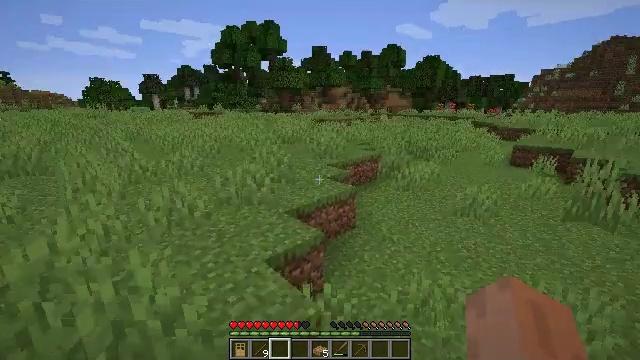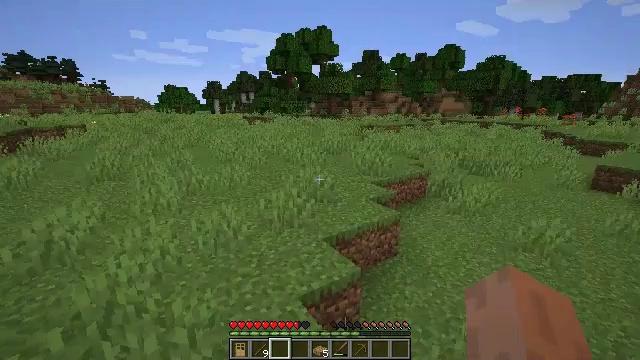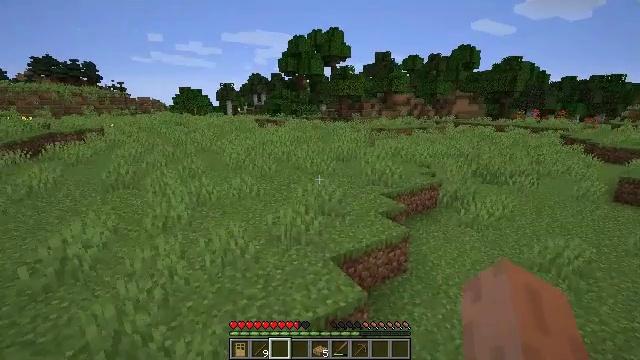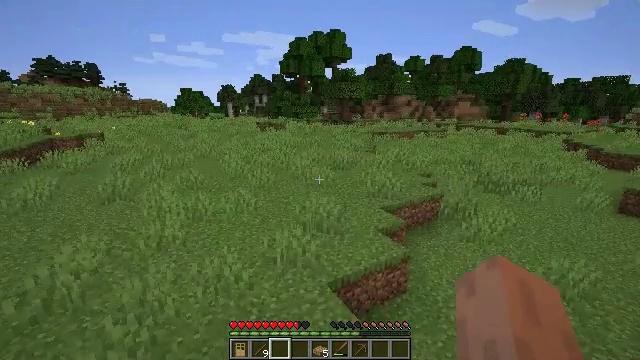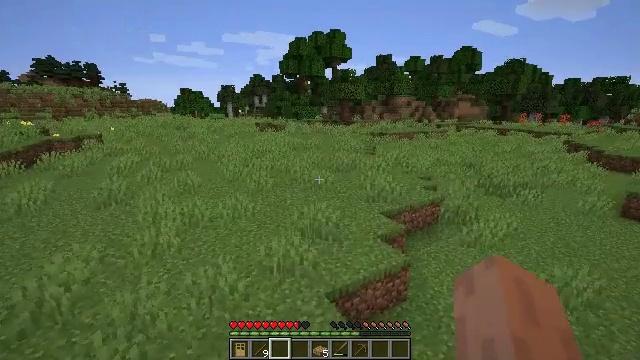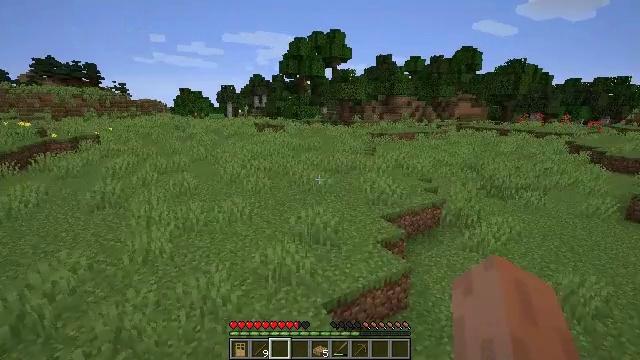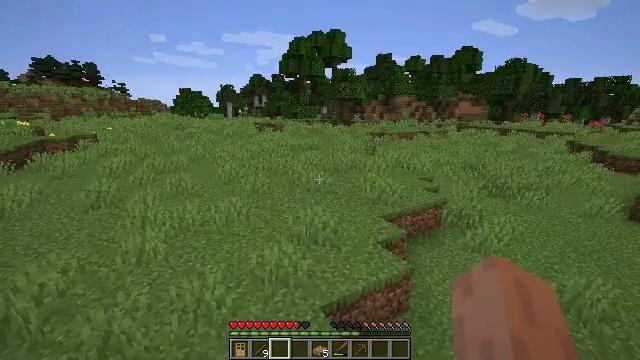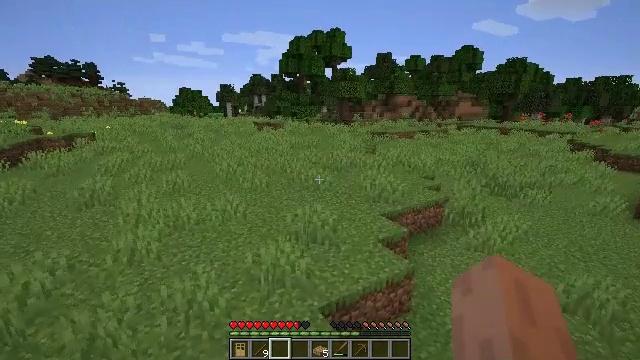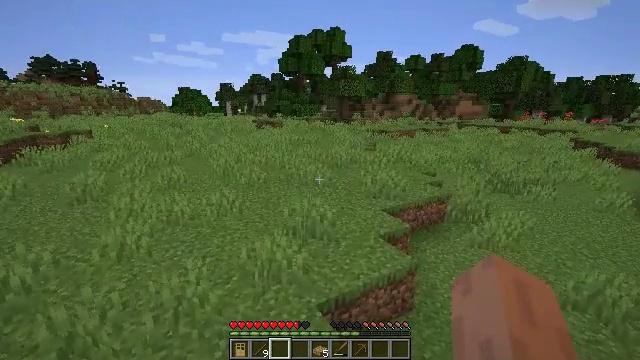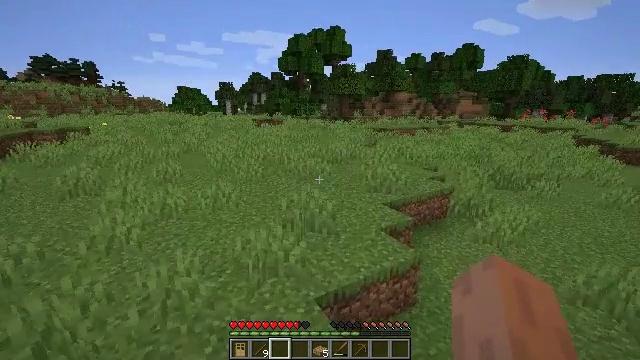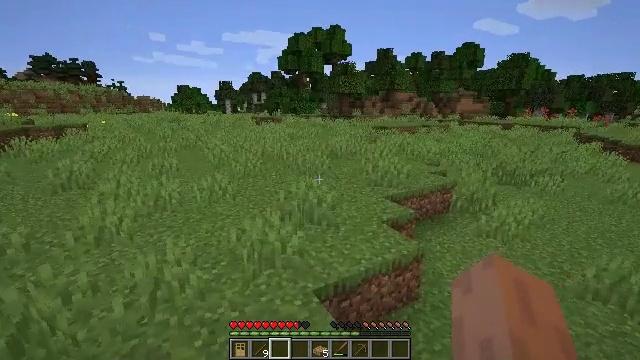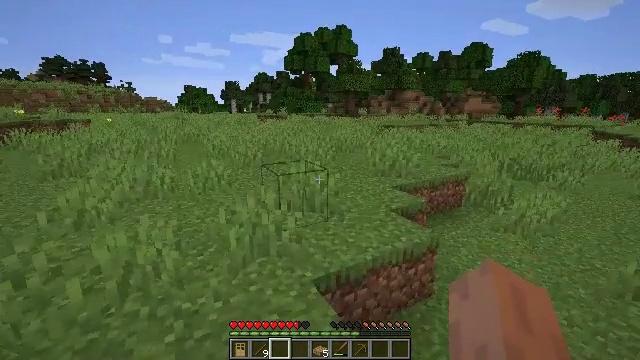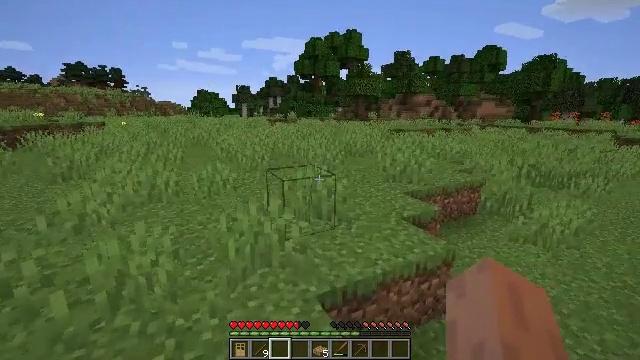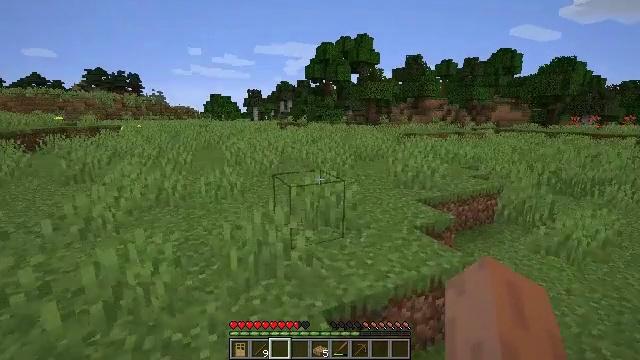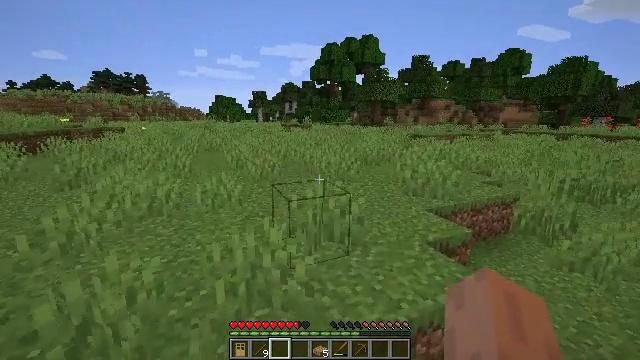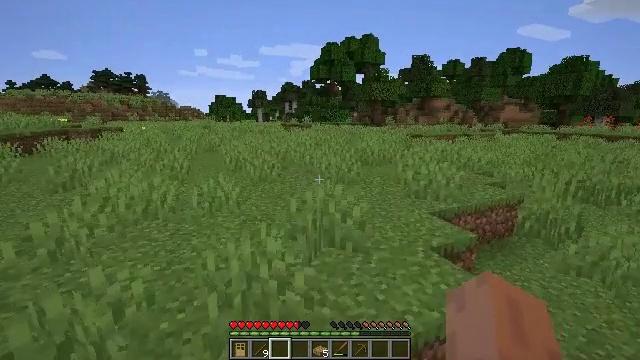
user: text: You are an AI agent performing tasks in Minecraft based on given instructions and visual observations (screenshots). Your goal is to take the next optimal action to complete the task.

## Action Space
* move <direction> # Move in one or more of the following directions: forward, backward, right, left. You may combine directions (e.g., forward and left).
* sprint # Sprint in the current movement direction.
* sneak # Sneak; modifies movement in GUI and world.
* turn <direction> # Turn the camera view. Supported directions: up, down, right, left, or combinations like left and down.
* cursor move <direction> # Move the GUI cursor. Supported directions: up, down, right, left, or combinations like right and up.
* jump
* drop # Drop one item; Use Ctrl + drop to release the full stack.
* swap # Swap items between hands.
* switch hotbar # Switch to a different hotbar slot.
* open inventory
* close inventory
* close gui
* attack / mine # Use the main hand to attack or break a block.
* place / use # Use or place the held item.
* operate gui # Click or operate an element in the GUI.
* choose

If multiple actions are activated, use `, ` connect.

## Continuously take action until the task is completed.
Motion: motion action
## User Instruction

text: Gather oak leaves by attacking.
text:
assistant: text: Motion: move forward, turn left, jump
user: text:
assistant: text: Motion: move forward, turn left, jump
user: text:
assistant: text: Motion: move forward, jump
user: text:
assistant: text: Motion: move forward, jump
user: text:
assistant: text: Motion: move forward
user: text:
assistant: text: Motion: move forward
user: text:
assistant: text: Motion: move forward
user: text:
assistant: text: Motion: move forward
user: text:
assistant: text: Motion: move forward
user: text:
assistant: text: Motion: move forward
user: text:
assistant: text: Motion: move forward, turn left
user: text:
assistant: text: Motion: move forward, turn left
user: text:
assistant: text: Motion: move forward, turn left
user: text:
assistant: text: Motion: move forward, turn left
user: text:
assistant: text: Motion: move forward
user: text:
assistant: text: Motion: move forward
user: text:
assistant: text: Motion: move forward
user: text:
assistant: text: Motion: move forward
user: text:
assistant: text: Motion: move forward
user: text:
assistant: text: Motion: move forward
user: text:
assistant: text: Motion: move forward
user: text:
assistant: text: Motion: move forward
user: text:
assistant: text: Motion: move forward
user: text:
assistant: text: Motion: move forward
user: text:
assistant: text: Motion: move forward
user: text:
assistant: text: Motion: move forward
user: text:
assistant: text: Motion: move forward
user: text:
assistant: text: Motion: move forward
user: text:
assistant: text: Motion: move forward
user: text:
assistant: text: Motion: move forward